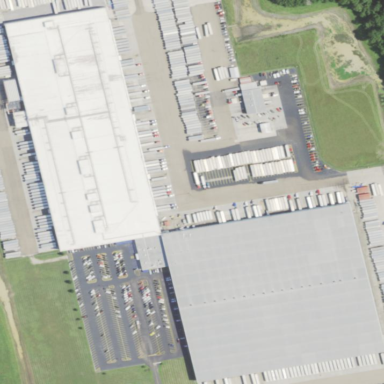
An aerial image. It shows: Warehouse.